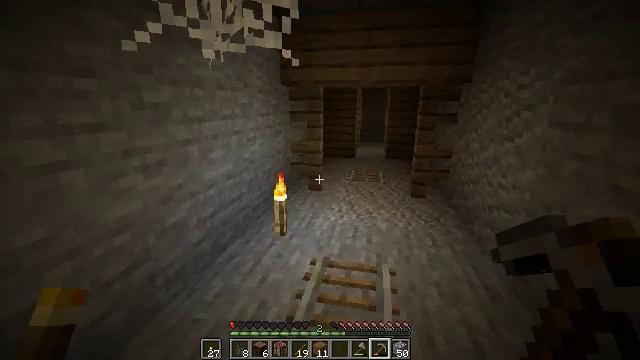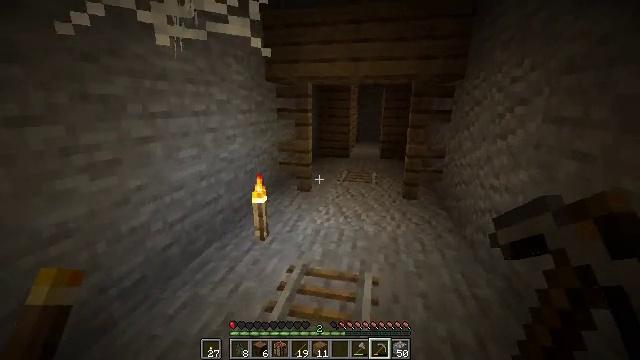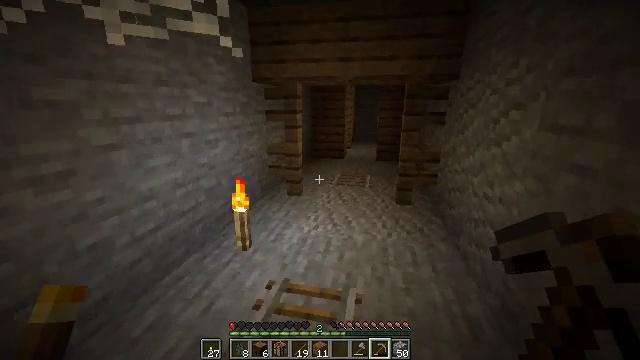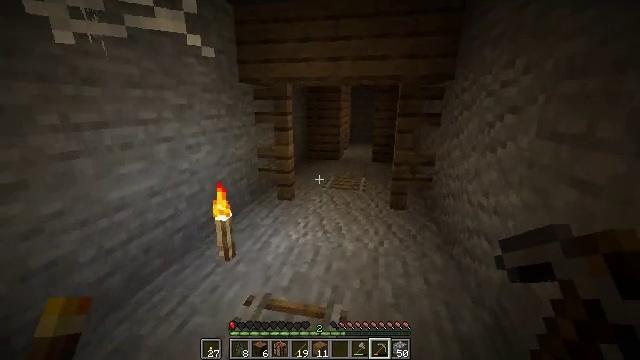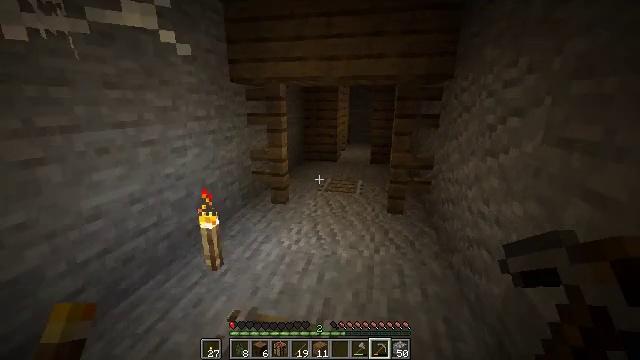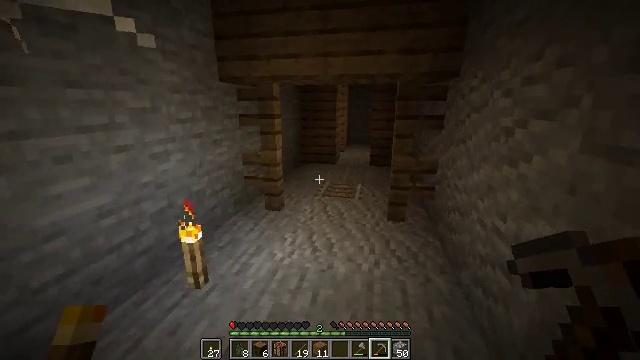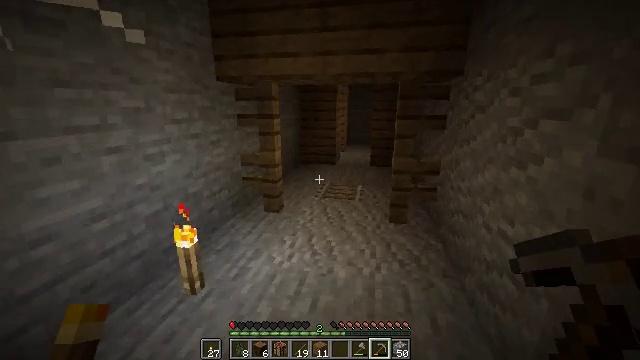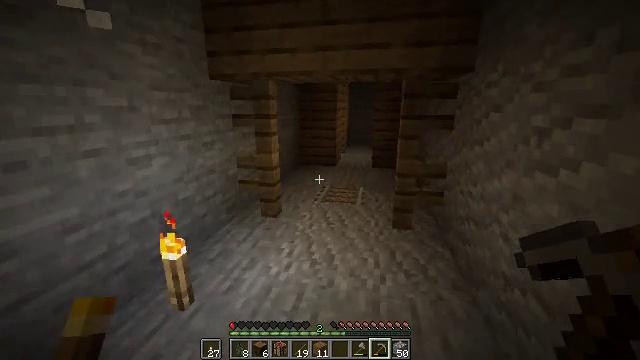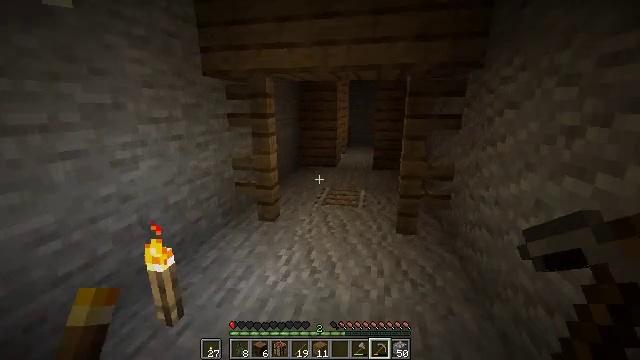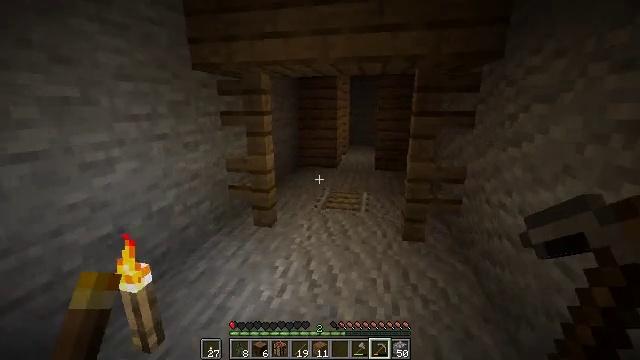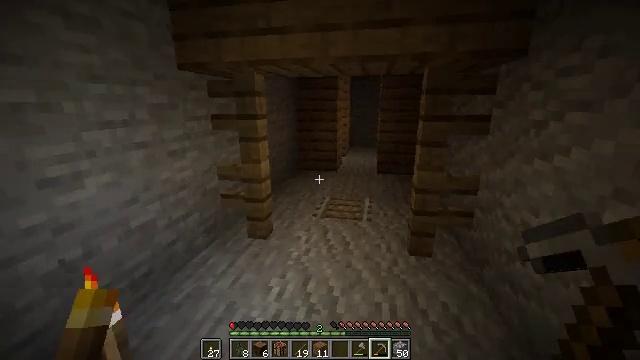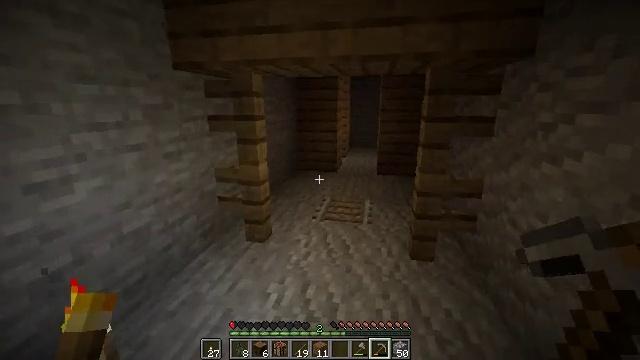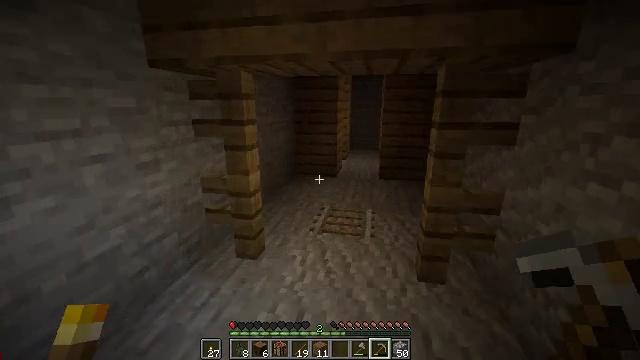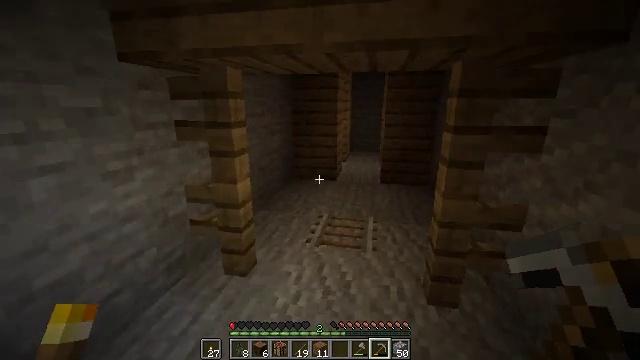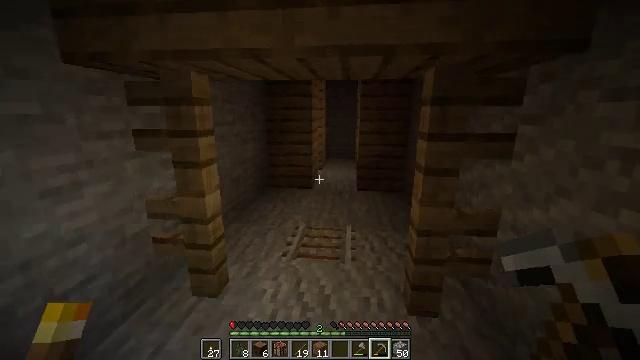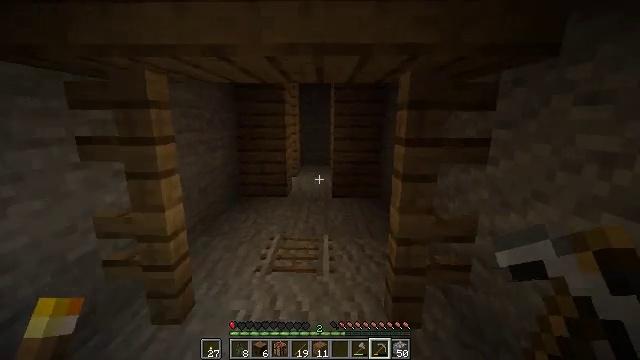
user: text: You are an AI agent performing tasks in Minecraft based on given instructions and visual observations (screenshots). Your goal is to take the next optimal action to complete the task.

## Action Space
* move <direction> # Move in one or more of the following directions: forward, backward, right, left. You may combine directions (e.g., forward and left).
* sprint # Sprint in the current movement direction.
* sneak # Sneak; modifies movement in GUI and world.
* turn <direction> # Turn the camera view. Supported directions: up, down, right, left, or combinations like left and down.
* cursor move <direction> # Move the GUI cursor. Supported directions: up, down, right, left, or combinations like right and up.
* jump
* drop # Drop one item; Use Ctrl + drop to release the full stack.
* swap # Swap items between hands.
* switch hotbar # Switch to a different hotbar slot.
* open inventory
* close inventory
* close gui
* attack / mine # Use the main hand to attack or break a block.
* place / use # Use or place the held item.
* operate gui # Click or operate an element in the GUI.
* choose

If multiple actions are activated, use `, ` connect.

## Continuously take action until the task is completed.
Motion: motion action
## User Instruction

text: Clear the fire from the area.
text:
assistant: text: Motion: move forward and move right
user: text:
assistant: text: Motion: move forward and move right
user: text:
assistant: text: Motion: move forward and move right
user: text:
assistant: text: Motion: move forward
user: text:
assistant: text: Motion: move forward
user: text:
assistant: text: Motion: move forward
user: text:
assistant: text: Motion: move forward
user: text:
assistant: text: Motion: move forward
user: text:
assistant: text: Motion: move forward
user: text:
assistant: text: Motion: move forward
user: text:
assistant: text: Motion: move forward
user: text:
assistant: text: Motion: move forward
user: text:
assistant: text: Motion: move forward
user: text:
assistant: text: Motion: move forward, turn right and up
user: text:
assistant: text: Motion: move forward, turn right and up
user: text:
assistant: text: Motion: move forward, turn right
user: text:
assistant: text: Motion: move forward
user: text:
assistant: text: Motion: move forward
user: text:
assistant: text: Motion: move forward
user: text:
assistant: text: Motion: move forward
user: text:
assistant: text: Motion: move forward
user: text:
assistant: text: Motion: move forward
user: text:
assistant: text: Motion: move forward
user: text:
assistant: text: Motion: move forward
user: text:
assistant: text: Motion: move forward
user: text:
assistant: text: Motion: move forward
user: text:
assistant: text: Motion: move forward
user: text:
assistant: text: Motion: move forward
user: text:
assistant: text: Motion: move forward
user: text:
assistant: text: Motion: move forward